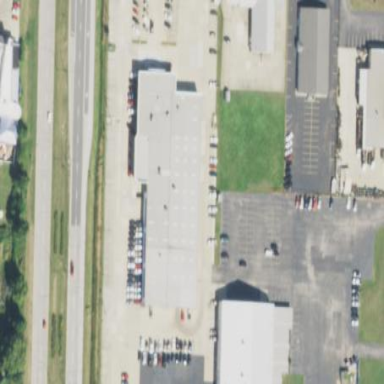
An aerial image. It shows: Shop that sells cars.